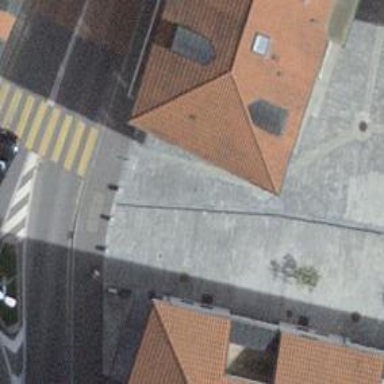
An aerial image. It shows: Pedestrian road.